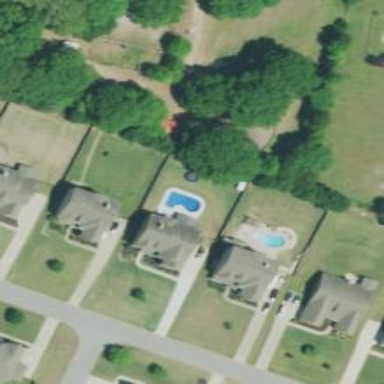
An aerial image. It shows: Outdoor swimming pool on leisure land.